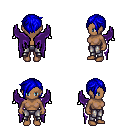
a pixel art fantasy rpg character, female body template, human, dark skin, purple wings, metal pants, blue pixie cut hairstyle, four views (front, back, left, right), 2x2 character sprite sheet, small pixel art, hard edges, no anti-aliasing